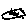
Label: bird